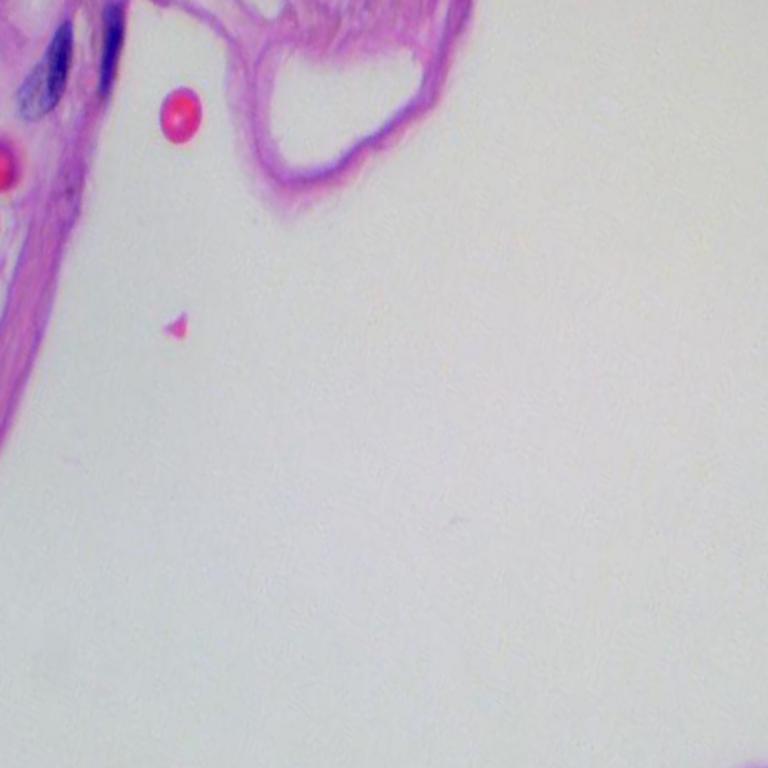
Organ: lung
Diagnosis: benign